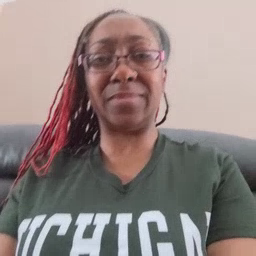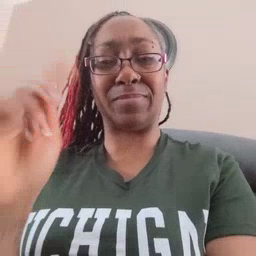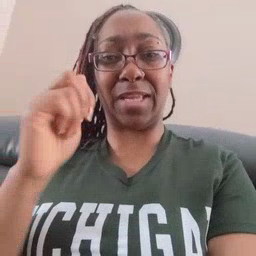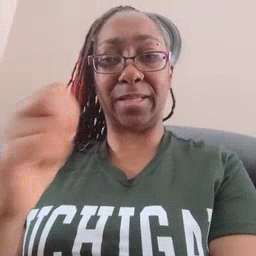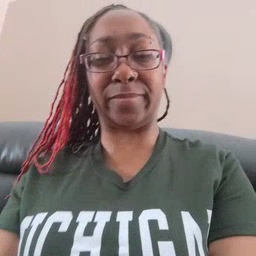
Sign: potty